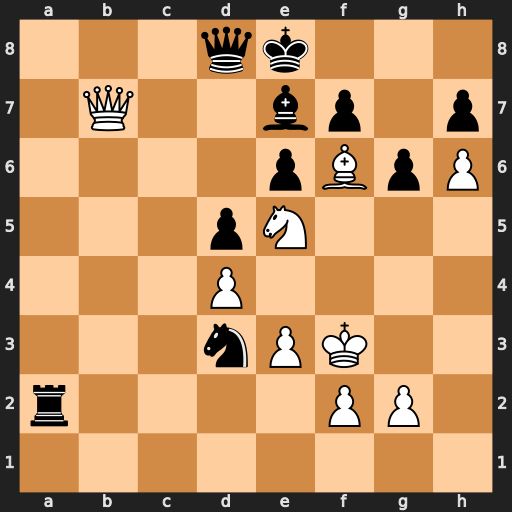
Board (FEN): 3qk3/1Q2bp1p/4pBpP/3pN3/3P4/3nPK2/r4PP1/8
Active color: w
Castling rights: -
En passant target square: -
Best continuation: Qb5+ Kf8 Bxe7+ Qxe7 Nd7+ Qxd7 Qxd7